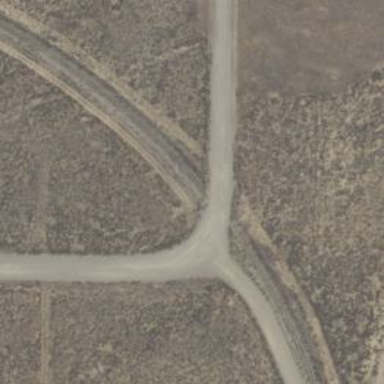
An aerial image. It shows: Level crossing along the railway.